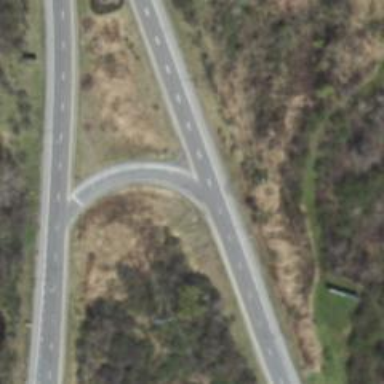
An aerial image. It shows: Trunk link highway.